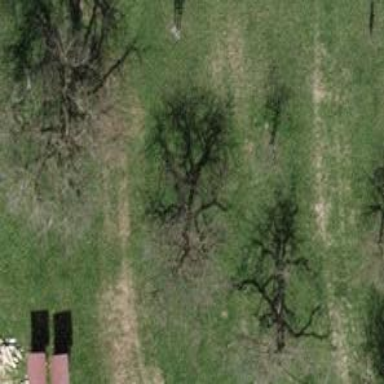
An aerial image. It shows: Row of trees in natural setting.